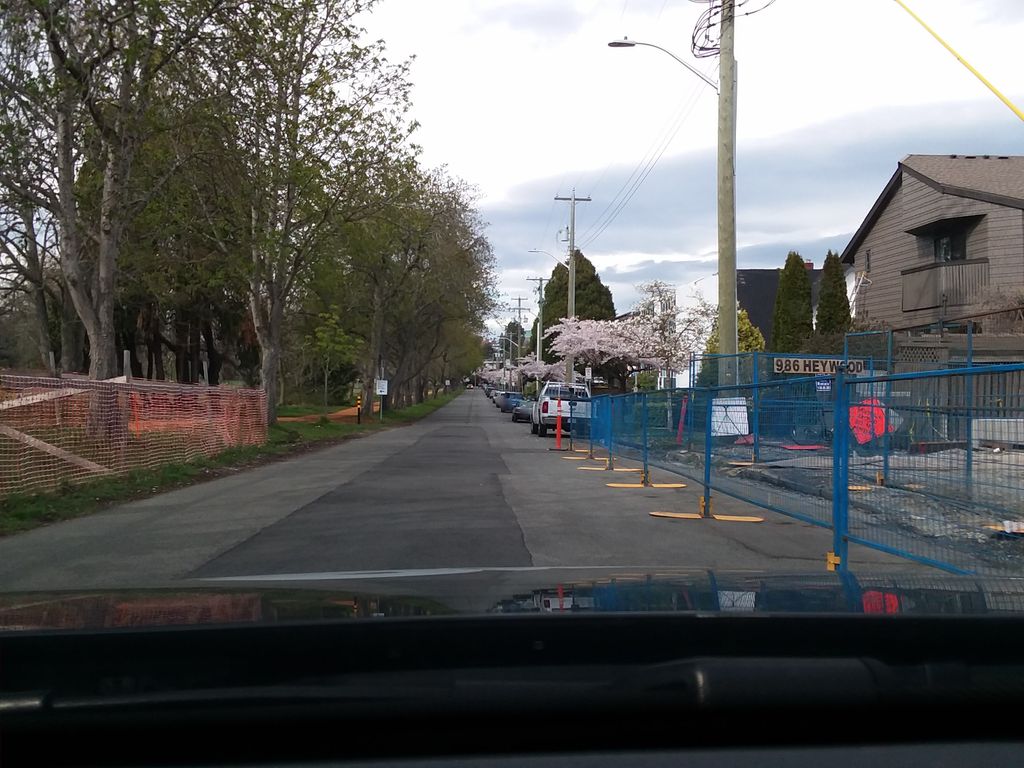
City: victoria